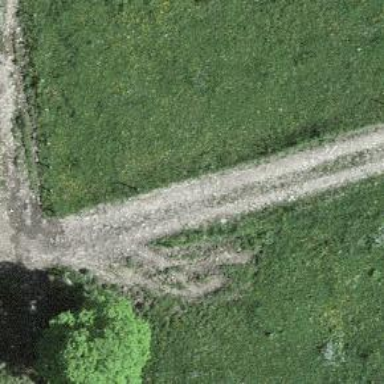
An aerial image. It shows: Track road with grade3 tracktype.